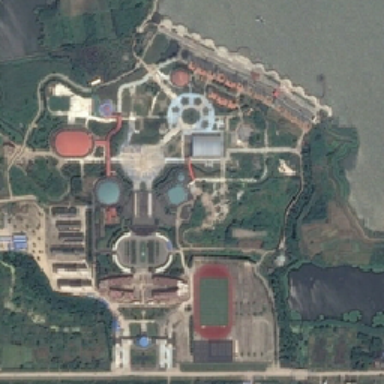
There are many green trees and playgrounds in the resort .